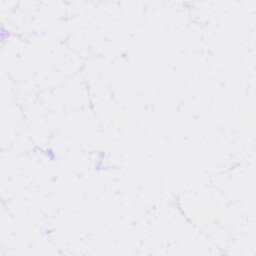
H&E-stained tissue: Liver